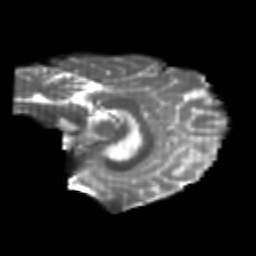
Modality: T2w
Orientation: sagittal
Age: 24
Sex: female
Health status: healthy
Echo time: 0.074 s